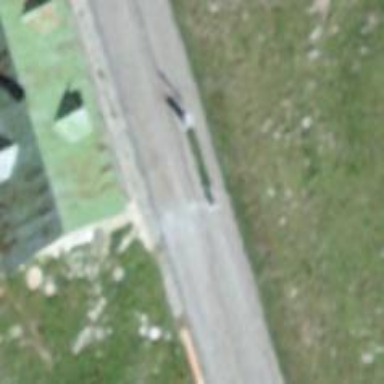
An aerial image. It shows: Swing gate barrier.